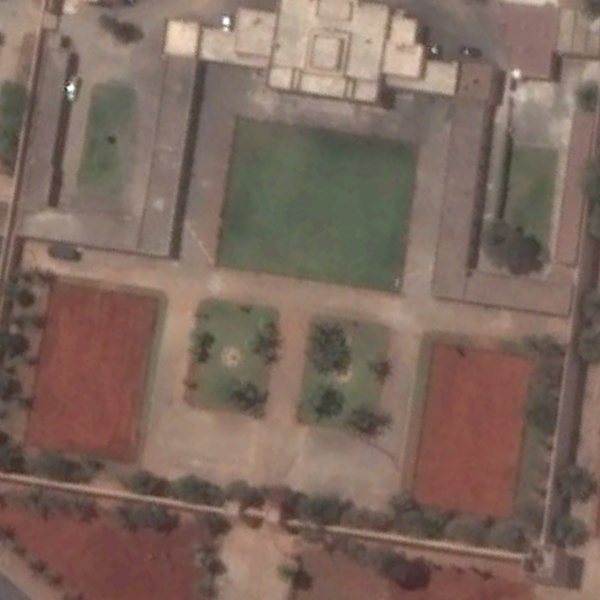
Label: Square